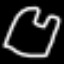
Label: pants